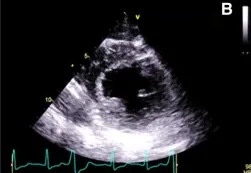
Two-dimensional transthoracic echocardiography 1 month after the radiotherapy course (A-F), illustrating a marked increase in the thickness of the left and right ventricular walls (15 and 7 mms, respectively), in addition to severe left ventricular systolic dysfunction. (B) PSAX in the end-diastole.
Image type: radiology (ultrasound)